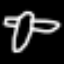
Label: airplane